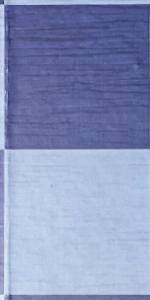
Label: Empty